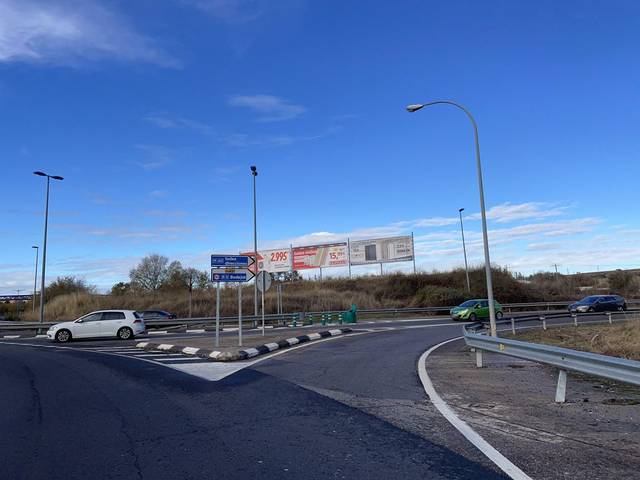
Region: Spain
Coordinates: 40.347, -3.755